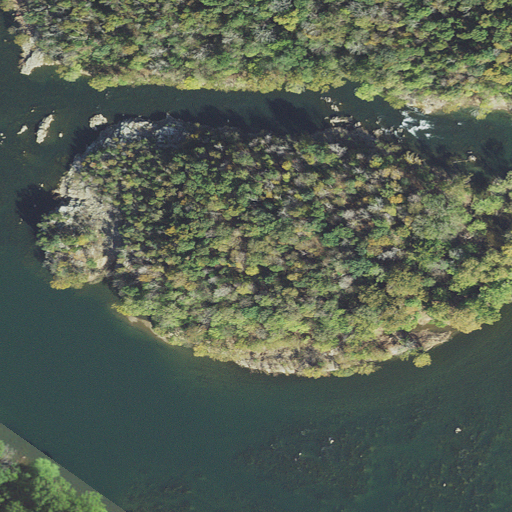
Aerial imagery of island in Maryland named Offutt Island containing open water, deciduous forest, woody wetlands, herbaceous wetlands, open development, and barren land